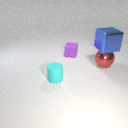
small purple rubber cube to the left of large red metal sphere